Question: Is there a way to "top align" a UILabel, that is make text stick to top of label view? As opposed to center aligned vertically, or float in the center of the view, as is the default?
Here is an image of three labels, aligned left, right and center, and a UITextView that is aligned center and top. The text of the textView sticks to the top regardless of the vertical size of the view. Can I do the same thing with a label?

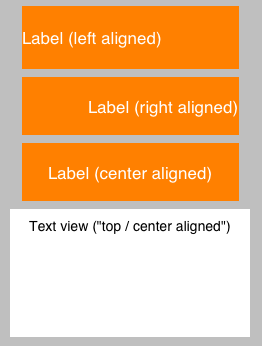
Answer: There is no way to set the vertical alignment of a 'UILabel' by default in iOS. Instead, you will want to use one of the 'sizeWithFont' methods provided by 'NSString'. Which one you use depends on whether you want a multi-line or single-line label. 'sizeWithFont:forWidth:lineBreakMode:' can be used for single-line labels, while 'sizeWithFont:constrainedToSize:lineBreakMode:' can be used for multi-line labels. You can easily load the font parameter with the 'font' property of the label in question. You can look <URL> for some more details on using these functions.
These methods will return a 'CGSize' struct with the minimum size for your label based on the text in the 'NSString'. Once you have the correct size for the label, you can easily place it at the top of your superview and it will appear to be top-aligned.